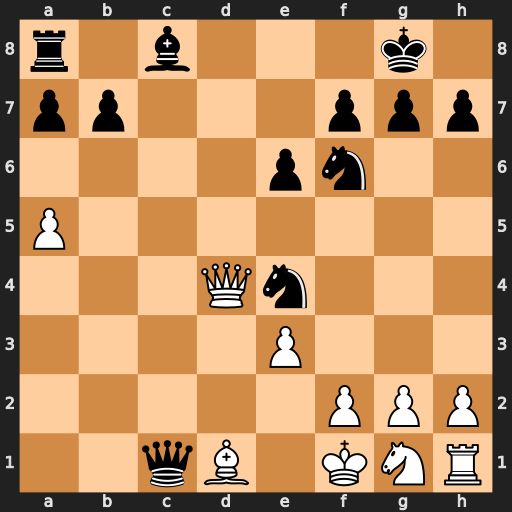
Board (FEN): r1b3k1/pp3ppp/4pn2/P7/3Qn3/4P3/5PPP/2qB1KNR
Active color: w
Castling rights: -
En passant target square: -
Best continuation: Qd8+ Ne8 Qxe8#